Question: see this snippet
'''
<span style="font-family: 'Helvetica Neue';">Storico settimanale</span><BR>
<span style="font-family: 'Helvetica';">Storico settimanale</span><BR>
<span style="font-family: 'Helvetica Neue', Helvetica;">Storico settimanale</span><BR>
'''
I know (<URL> that browser MUST try to use the first font, if not found try the second, and go on.
But in FF * versions and IE 11 I got this:

I supposed to see Helvetica Neue on first and on third line, and Helvetica on the second.
Why I got Helvetica in the third line?
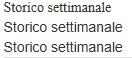
Answer: Helvetica Neue is a sans-serif font. The image shows a serif font on the first line. This means that the font you get on the first line is Helvetica Neue. Your browser cannot find Helvetica Neue so it uses the default fallback font for when none of the fonts in the 'font-family' list are available.
You get Helvetica on the third line because Helvetica Neue is not available but Helvetica is.